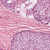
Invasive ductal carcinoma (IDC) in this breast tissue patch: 1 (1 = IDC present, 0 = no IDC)